Question: I' currently debugging a big Winforms application that's got some memory leak issues. I use the .NET memory profiler and so far I've been able to find some of those leaks and solve them. But now I am faced with a problem which I am not sure is a problem, and if it is one I don't know how to solve it.
After running my application for like 1 min (which is not a lot considering normal users could use it for hours),.NET memory profiler shows me around 100-200 instances of different controls from the Krypton Toolkit, and this number is increasing if I keep going (they are never garbage collected, because it appears they are still being referenced somewhere). Now if I check the root path of those instances and they all look like:

I don't know where to look in my code to make these instances be de-referenced correctly when they are not needed anymore, since I don't know what is still referencing the control. I know the place where the KryptonButtonEx gets created, and from what I understand the ViewManager is created by this button, but still I don't see what I can do about it. For those who are interested, the code to create the button is this:
'''
KryptonButton newControlButton = new KryptonButton();
newControlButton.Tag = mtActivityControl;
newControlButton.Anchor = ((System.Windows.Forms.AnchorStyles)((System.Windows.Forms.AnchorStyles.Left | System.Windows.Forms.AnchorStyles.Right)));
newControlButton.AutoSize = true;
newControlButton.AutoSizeMode = System.Windows.Forms.AutoSizeMode.GrowOnly;
newControlButton.ButtonStyle = ComponentFactory.Krypton.Toolkit.ButtonStyle.ListItem;
newControlButton.Location = new System.Drawing.Point(3, 3);
newControlButton.Name = string.Format("controlButton{0}", mtActivityControl.SymbolicName);
newControlButton.Size = new System.Drawing.Size(96, 23);
newControlButton.StateCommon.Content.Image.ImageH = ComponentFactory.Krypton.Toolkit.PaletteRelativeAlign.Near;
newControlButton.StateCommon.Content.ShortText.TextH = ComponentFactory.Krypton.Toolkit.PaletteRelativeAlign.Near;
newControlButton.TabIndex = 5;
StringBuilder buttonText = new StringBuilder();
buttonText.Append(Path.GetFileName(mtActivityControl.ControlName));
/*if (mtActivityControl.SymbolicName.Length != 0)
{
buttonText.Append(" (");
buttonText.Append(mtActivityControl.SymbolicName);
buttonText.Append(")");
}*/
newControlButton.Text = buttonText.ToString();
newControlButton.Values.ExtraText = "";
newControlButton.Values.Image = null;
newControlButton.Values.ImageStates.ImageCheckedNormal = null;
newControlButton.Values.ImageStates.ImageCheckedPressed = null;
newControlButton.Values.ImageStates.ImageCheckedTracking = null;
newControlButton.Values.Text = buttonText.ToString();
newControlButton.Click += new System.EventHandler(this.controlsButton_Click);
'''
and even though it is not necessary from what my research told me, I unhook the event like this in the Dispose function:
'''
newControlButton.Click -= new System.EventHandler(this.controlsButton_Click);
'''
So my question is:
Is it possible that Krypton itself keeps a reference to my controls which leads to some memory not being freed (which could be ok if it is a limited amount of memory used for keeping an object pool or something like that, but could be a problem if it is an uncontrolled memory leak)? If it doesn't come from Krypton, do you have an idea where to look to destroy those instances correctly?
Many thanks!
EDIT:
I just noticed that the class KryptonButtonEx doesn't come from Krypton but from my app. But I don't think it changes anything to the question since the only thing it does is override the GetPreferredSize function:
'''
/// <summary>
/// An extended/fixed KryptonButton which handles resizing correctly.
/// </summary>
public class KryptonButtonEx : ComponentFactory.Krypton.Toolkit.KryptonButton
{
/// <summary>
/// Gets the size of the preferred.
/// </summary>
/// <param name="proposedSize">Size of the proposed.</param>
/// <returns></returns>
public override Size GetPreferredSize(Size proposedSize)
{
// Do we have a manager to ask for a preferred size?
if (ViewManager != null)
{
// Ask the view to peform a layout
Size retSize = ViewManager.GetPreferredSize(Renderer, proposedSize);
// Apply the maximum sizing
if (MaximumSize.Width > 0) retSize.Width = Math.Min(MaximumSize.Width, retSize.Width);
if (MaximumSize.Height > 0) retSize.Height = Math.Min(MaximumSize.Height, retSize.Width);
// Apply the minimum sizing
if (MinimumSize.Width > 0) retSize.Width = Math.Max(MinimumSize.Width, retSize.Width);
if (MinimumSize.Height > 0) retSize.Height = Math.Max(MinimumSize.Height, retSize.Height);
return retSize;
}
else
{
// Fall back on default control processing
return base.GetPreferredSize(proposedSize);
}
}
}
'''
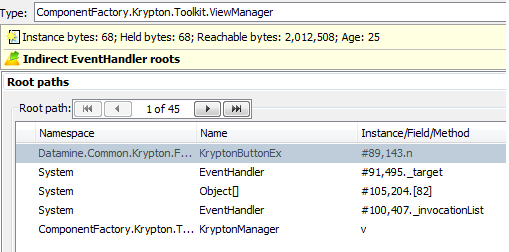
Answer: You posted the wrong code. Instead of the code that the button, you should be very interested in the code that it. Search for Controls.Remove and Controls.Clear and make sure that every control that is getting removed is being disposed. Another diagnostic is TaskMgr.exe, Processes tab. View + Select Columns and tick USER objects. Seeing this number go up steadily is a hard clue that the code isn't disposing controls where is should. This is the only case I know of not calling Dispose() causing a permanent leak.
Instead of Controls.Clear(), use code like this:
'''
while (panel.Controls.Count > 0) panel.Controls[0].Dispose();
'''
Disposing a control also automatically removes it from the parent's Controls collection.